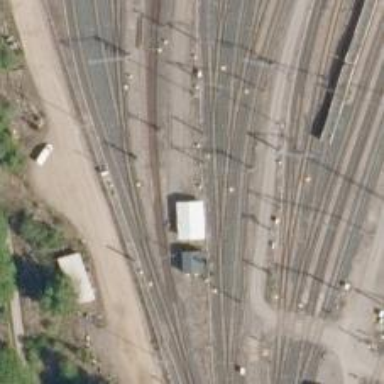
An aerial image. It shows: Railway yard with electrified contact lines.